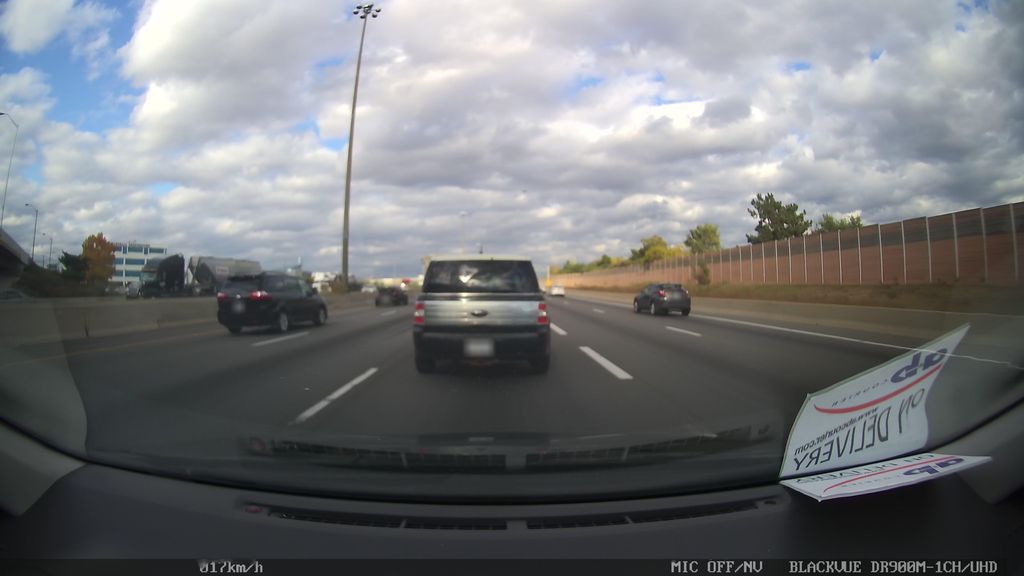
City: toronto